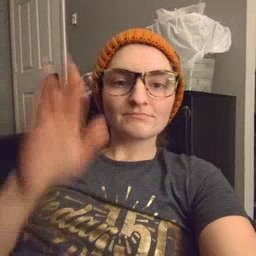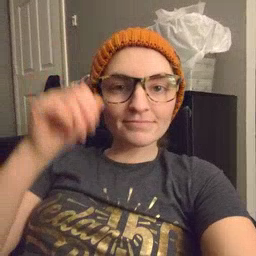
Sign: donkey